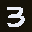
Label: 3